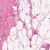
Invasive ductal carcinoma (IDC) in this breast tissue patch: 0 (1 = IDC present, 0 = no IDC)